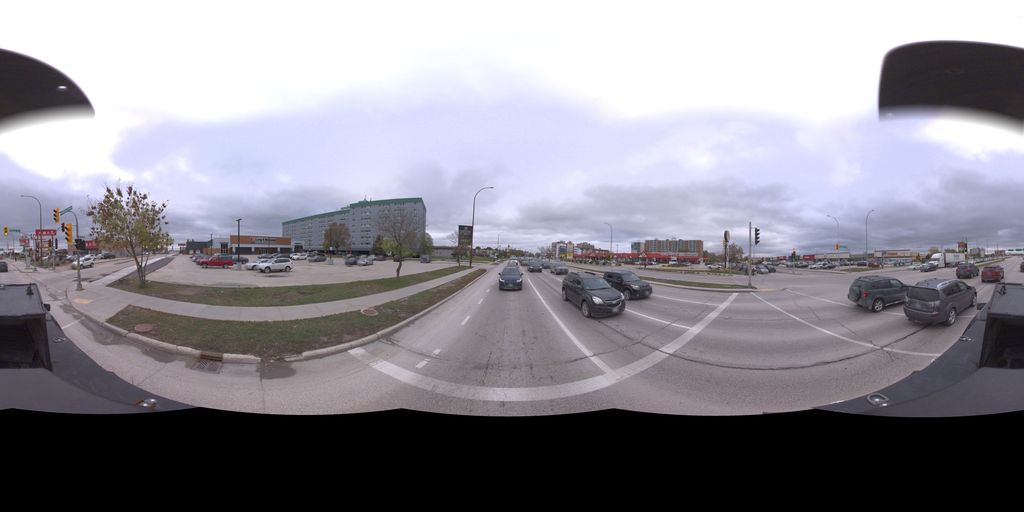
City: winnipeg